Question: I am trying to make a score increment when an answer is shown as correct in a textfield. The code is as follows:
Variable is declared:
'''
static int score = 0;
'''
Method:
'''
public void score(){
if(check.getText().equals("Correct")){
score++;
}
Score.setText(String.valueOf(score));
}
'''
The Score is a textfield and check is another textfield
Then this is called in onclick as score();
I appreciate any ideas on why this gets a process closed error when I am clicking the button.
Thanks.
Edit:

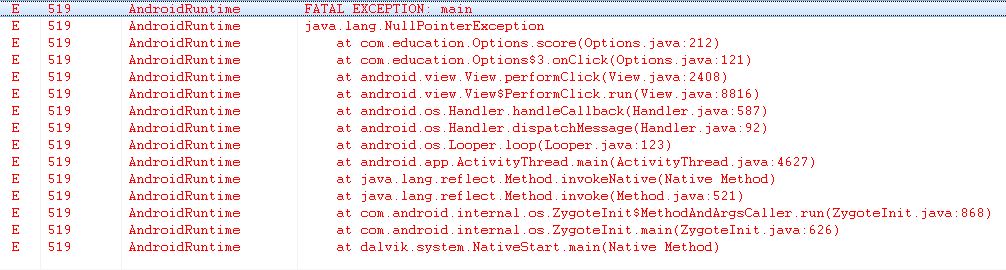
Answer: Best advice I can give is set a break point at your if statement then use the debugger to see what is null.